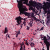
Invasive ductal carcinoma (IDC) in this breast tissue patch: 1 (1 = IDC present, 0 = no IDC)